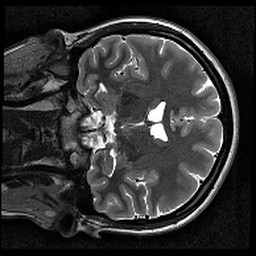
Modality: T2w
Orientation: coronal